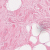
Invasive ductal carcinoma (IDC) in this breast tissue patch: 0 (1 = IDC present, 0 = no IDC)